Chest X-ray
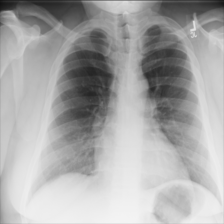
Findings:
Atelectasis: negative
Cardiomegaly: negative
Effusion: negative
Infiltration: negative
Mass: negative
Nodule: negative
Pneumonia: negative
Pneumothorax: negative
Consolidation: negative
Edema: negative
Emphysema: negative
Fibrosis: negative
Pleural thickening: negative
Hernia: negative